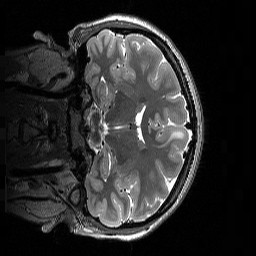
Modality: T2w
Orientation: coronal
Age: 21
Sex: female
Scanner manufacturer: siemens
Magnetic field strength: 3 T
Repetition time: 3.39 s
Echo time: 0.39 s